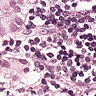
Metastatic tissue present: yes